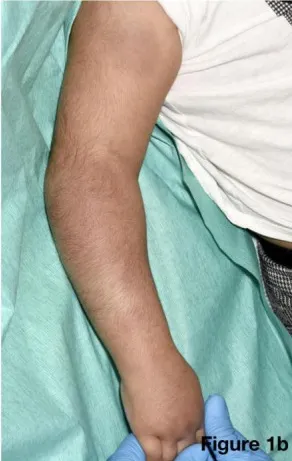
Arms. With associated oedema.
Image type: radiology (x_ray)